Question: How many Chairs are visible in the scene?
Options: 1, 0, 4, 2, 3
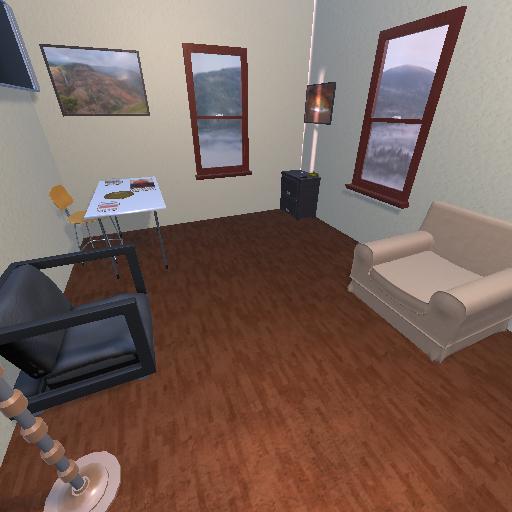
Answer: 1